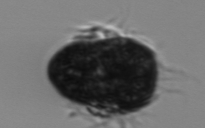
Label: Mesodinium